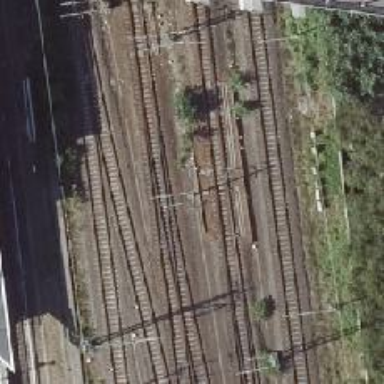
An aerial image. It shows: Junction on the railway.